Interaction volume radius: 10 \u00c5
Interaction volume height: 40 \u00c5
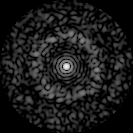
Disorder parameter: 0.8202